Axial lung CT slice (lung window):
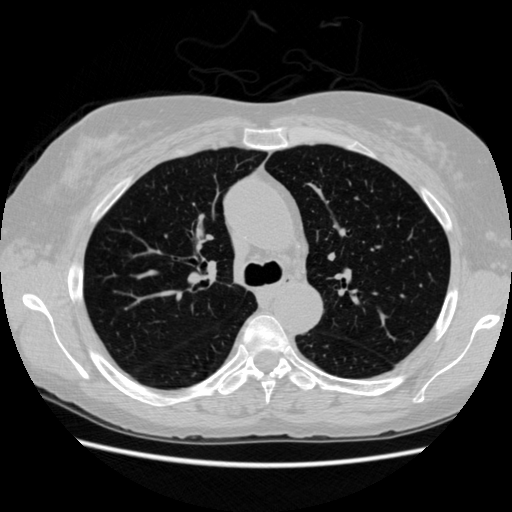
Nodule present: no